Question: I am trying to convert some words that contains Turkish characters to lowercase.
Reading words from a file which is utf-8 encoded:
'''
with open(filepath,'r', encoding='utf8') as f:
text=f.read().lower()
'''
When I try to convert to lowercase, the Turkish character I gets corrupted. However when I try to convert to uppercase it works fine.
Here is example code:
'''
str = 'Isbirligi'
print(str)
print(str.lower())
'''
Here is how it looks when it is corrupted:

What's going on here?
Some info that might be useful:
- - -
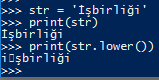
Answer: It's not corrupted.
Turkish has both a dotted lowercase 'i' and a dotless lowercase 'i', and similarly a dotted uppercase 'I' and a dotless uppercase 'I'.
This presents a challenge when converting the dotted uppercase 'I' to lowercase: how to retain the information that, if it needs to be converted back to uppercase, it should be converted back to the dotted 'I'?
Unicode solves this problem as follows: when 'I' is converted to lowercase, it's actually converted to the standard latin 'i' the combining character <URL> the combining character, and has nothing to do with Python.
You can see that this is happening using <URL>:
'''
>>> import unicodedata
>>> [unicodedata.name(c) for c in 'I']
['LATIN CAPITAL LETTER I WITH DOT ABOVE']
>>> [unicodedata.name(c) for c in 'I'.lower()]
['LATIN SMALL LETTER I', 'COMBINING DOT ABOVE']
'''
... although, in a working and correctly configured terminal, it will render without any problems:
'''
>>> 'I'.lower()
'i'
'''
As a side note, if you convert it back to uppercase, it will remain in the decomposed form:
'''
>>> [unicodedata.name(c) for c in 'I'.lower().upper()]
['LATIN CAPITAL LETTER I', 'COMBINING DOT ABOVE']
'''
... although you can recombine it with <URL>:
'''
>>> [unicodedata.name(c) for c in unicodedata.normalize('NFC','I'.lower().upper())]
['LATIN CAPITAL LETTER I WITH DOT ABOVE']
'''
For more information, see:
- <URL>